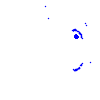
Particle: pion